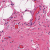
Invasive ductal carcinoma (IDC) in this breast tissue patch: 0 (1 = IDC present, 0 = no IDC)